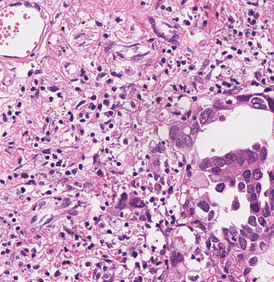
Tumor epithelial tissue: yes
Tumor-associated stroma tissue: yes
Normal tissue: no